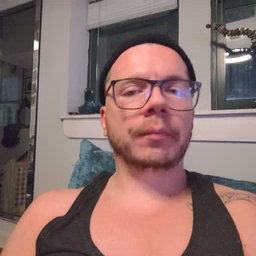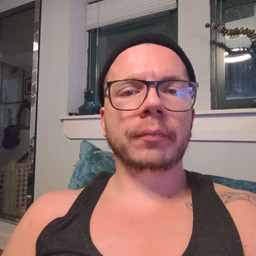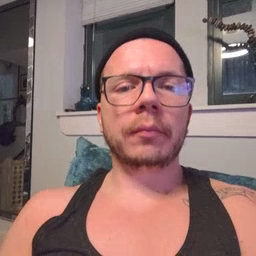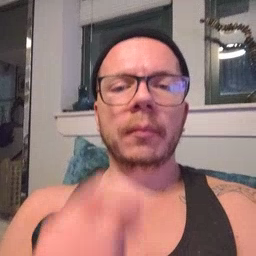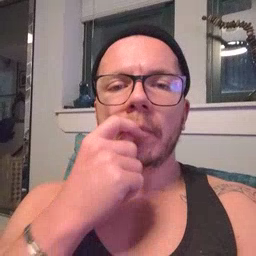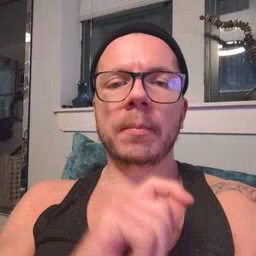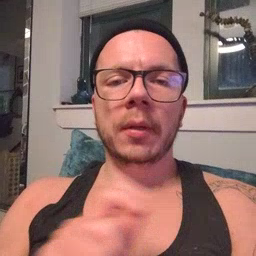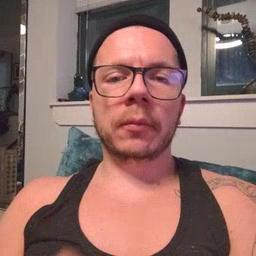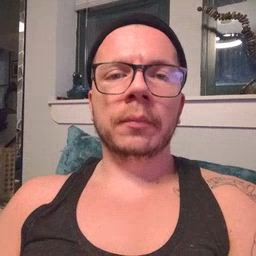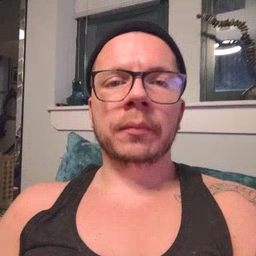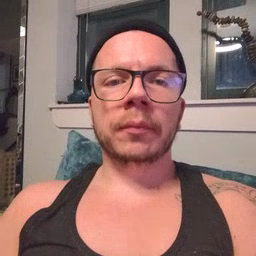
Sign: pencil